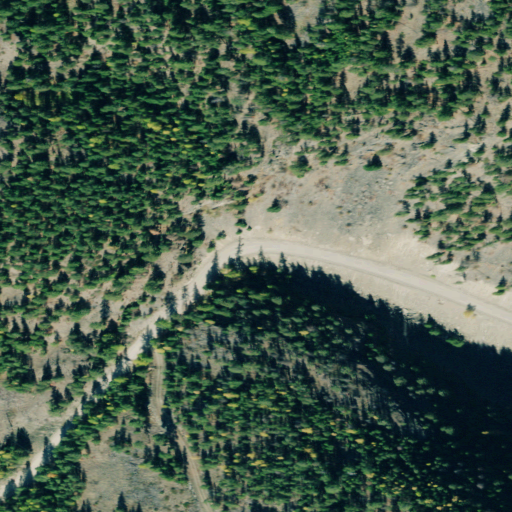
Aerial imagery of gap in Montana named Haskill Pass containing evergreen forest, shrub, and grassland